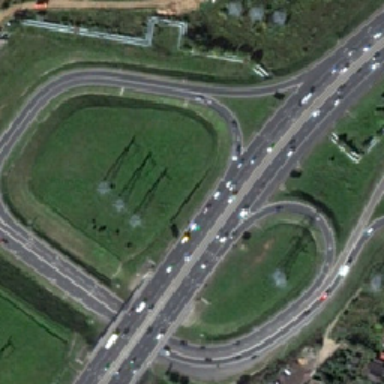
The picture shows soil roads and fields .